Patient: sex F, age 66
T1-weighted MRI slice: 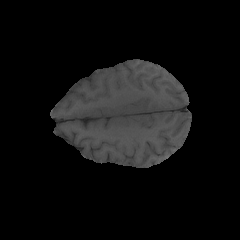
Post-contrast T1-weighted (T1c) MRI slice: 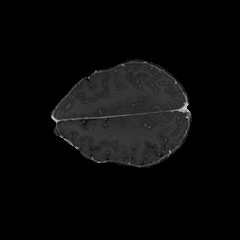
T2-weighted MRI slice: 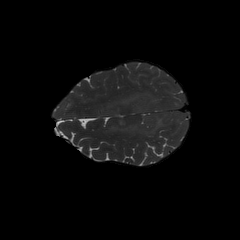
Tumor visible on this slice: yes
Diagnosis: Astrocytoma, IDH-wildtype
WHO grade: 2